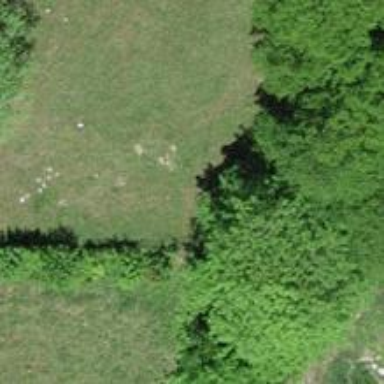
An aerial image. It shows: Agricultural area with deciduous broadleaved trees.